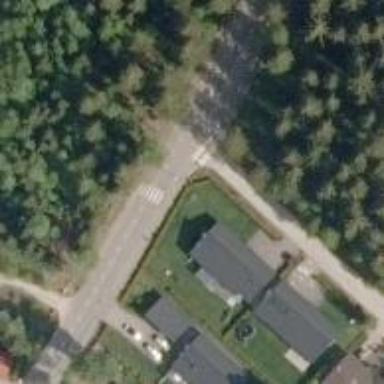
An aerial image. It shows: Asphalt cycleway with crossing.